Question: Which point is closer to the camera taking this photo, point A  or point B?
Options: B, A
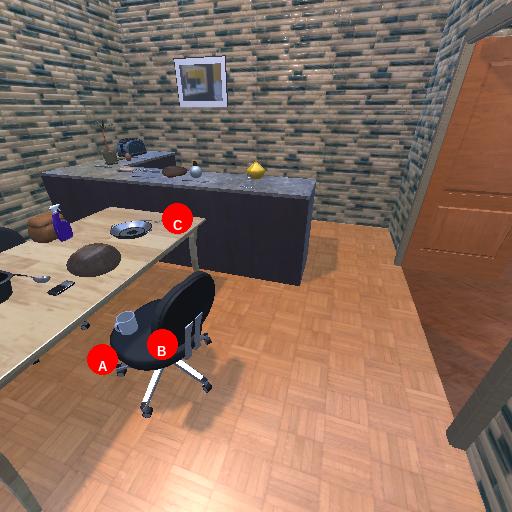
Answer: B